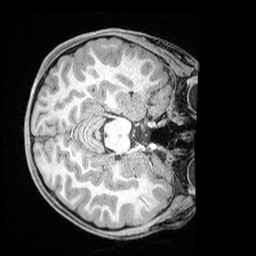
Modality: T1w
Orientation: axial
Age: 9
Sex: female
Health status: ill
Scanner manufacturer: siemens
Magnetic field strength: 3 T
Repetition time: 1.6 s
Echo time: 0.00179 s